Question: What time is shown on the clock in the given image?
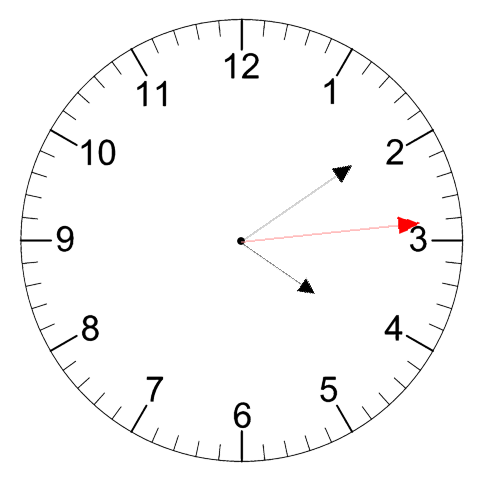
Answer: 04:09:14